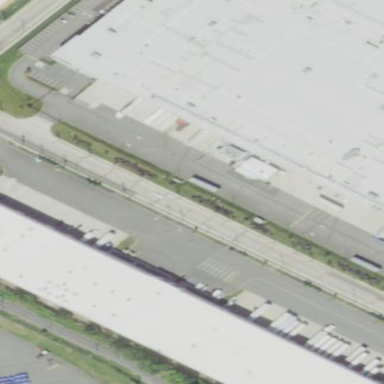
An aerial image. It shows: Warehouse.